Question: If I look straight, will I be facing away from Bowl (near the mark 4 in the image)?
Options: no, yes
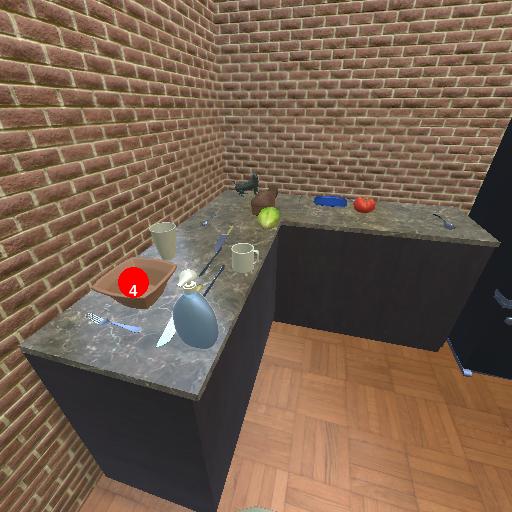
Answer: no